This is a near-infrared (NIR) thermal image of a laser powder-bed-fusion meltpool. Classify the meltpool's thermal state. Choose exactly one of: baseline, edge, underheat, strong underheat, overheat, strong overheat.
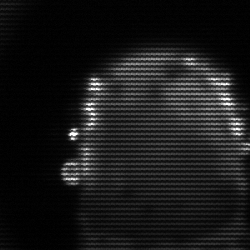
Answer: baseline